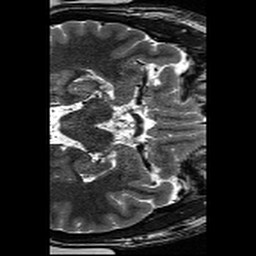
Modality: T2w
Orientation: axial